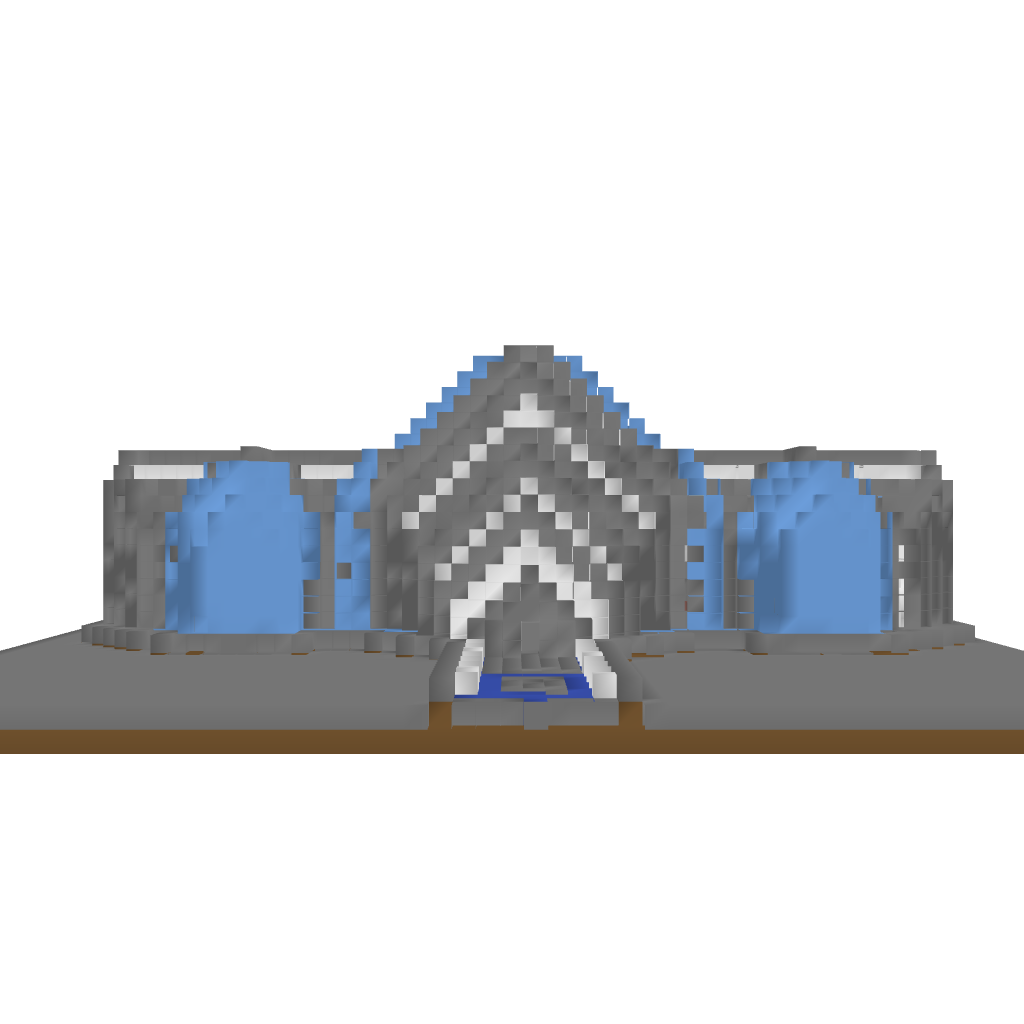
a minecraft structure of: Ellipsis high quality